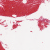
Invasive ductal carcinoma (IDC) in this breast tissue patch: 0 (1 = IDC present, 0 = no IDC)